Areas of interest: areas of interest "BYD Auto Dynasty Network (Xi'an Yituo 4S Dealership)"
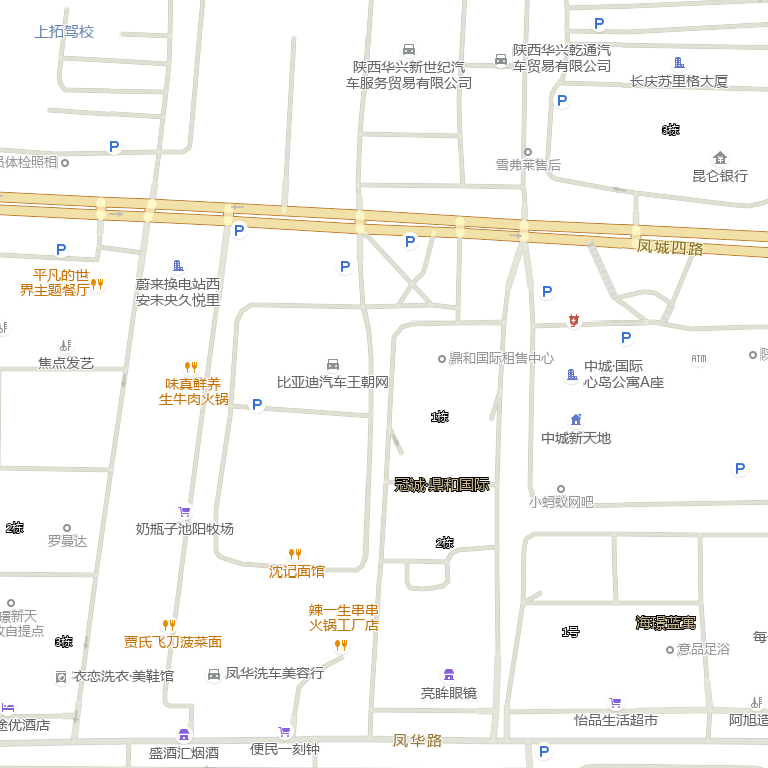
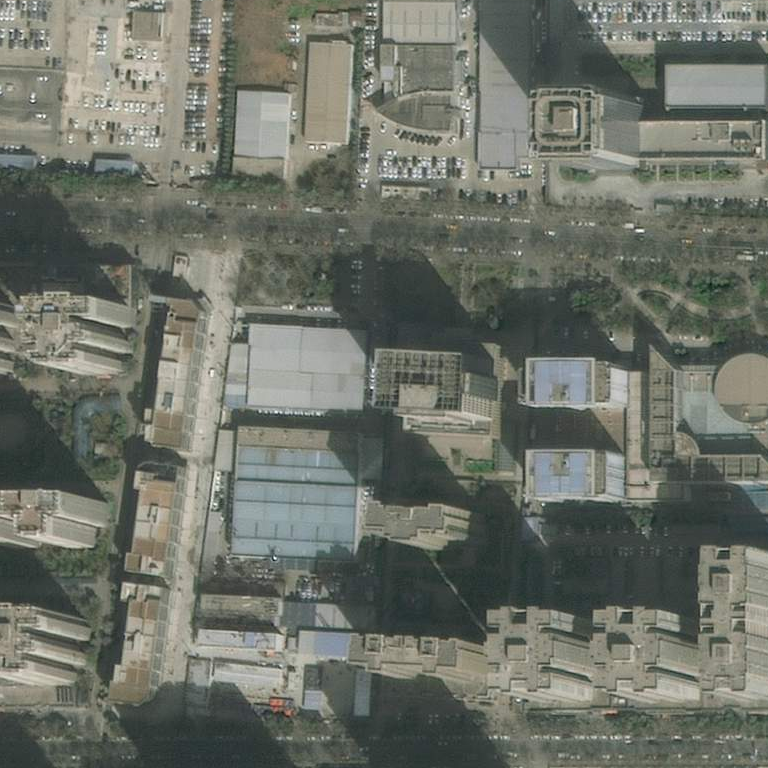